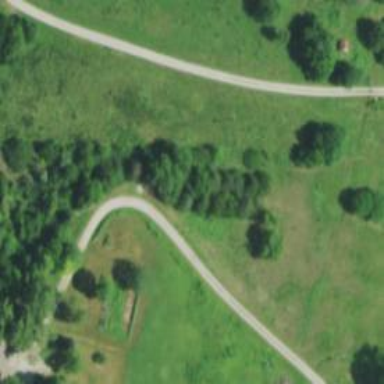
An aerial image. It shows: Driveway.